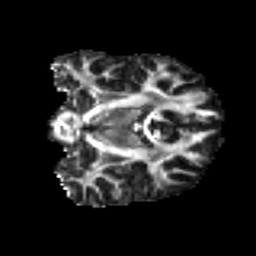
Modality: FA
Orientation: coronal
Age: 23
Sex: female
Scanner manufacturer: ge
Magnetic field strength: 3 T
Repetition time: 7.8 s
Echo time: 0.0606 s